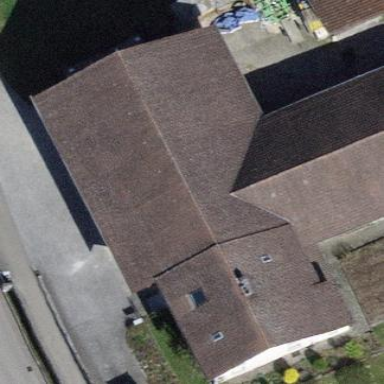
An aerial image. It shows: Building with tiled roof.